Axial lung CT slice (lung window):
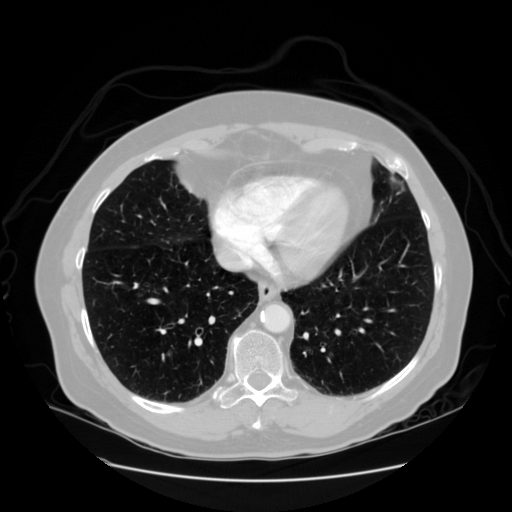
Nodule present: no